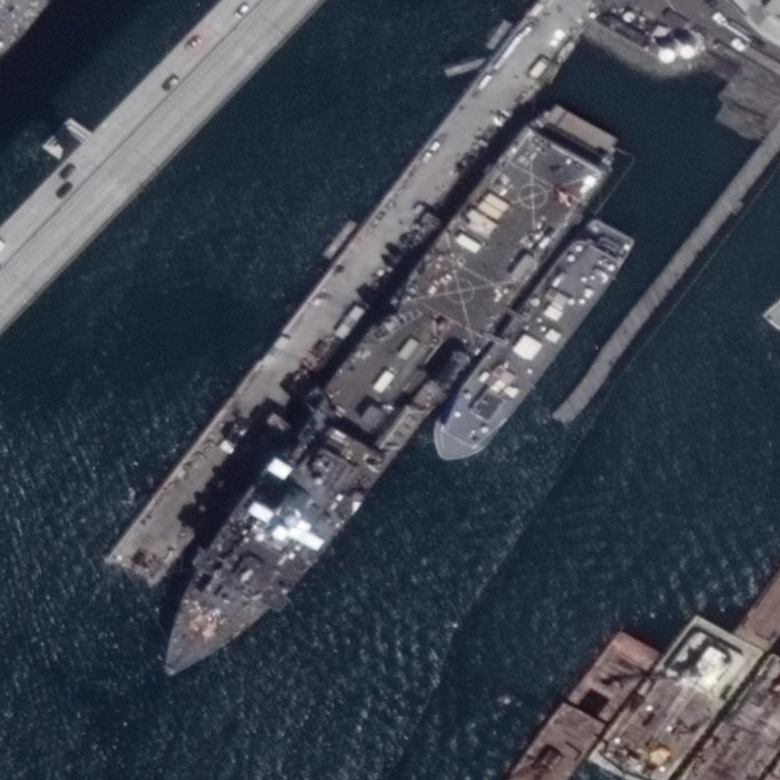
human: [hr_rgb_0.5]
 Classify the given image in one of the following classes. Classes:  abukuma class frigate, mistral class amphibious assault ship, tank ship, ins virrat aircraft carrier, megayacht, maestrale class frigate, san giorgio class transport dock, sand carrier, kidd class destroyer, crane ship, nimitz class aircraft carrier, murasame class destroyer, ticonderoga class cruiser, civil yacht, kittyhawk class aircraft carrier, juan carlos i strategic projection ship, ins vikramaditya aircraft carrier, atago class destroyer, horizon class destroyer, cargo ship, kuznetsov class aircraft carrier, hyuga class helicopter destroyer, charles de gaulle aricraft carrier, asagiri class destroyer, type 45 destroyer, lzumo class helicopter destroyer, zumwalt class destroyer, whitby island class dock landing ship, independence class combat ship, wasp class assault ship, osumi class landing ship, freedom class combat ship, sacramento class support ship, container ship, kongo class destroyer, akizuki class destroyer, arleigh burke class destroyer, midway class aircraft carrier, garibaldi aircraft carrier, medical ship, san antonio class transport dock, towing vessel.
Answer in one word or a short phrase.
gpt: Whitby Island class dock landing ship